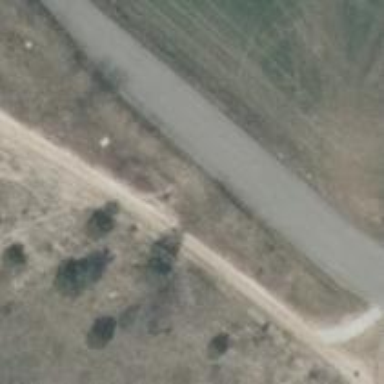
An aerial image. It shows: Asphalt cycleway.